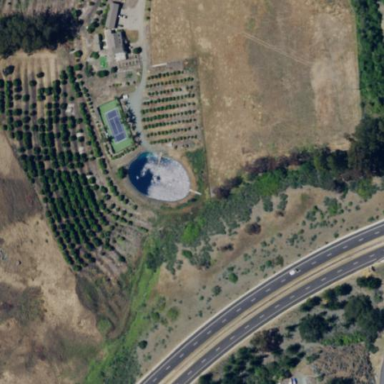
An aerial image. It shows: Orchard.